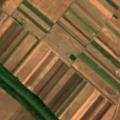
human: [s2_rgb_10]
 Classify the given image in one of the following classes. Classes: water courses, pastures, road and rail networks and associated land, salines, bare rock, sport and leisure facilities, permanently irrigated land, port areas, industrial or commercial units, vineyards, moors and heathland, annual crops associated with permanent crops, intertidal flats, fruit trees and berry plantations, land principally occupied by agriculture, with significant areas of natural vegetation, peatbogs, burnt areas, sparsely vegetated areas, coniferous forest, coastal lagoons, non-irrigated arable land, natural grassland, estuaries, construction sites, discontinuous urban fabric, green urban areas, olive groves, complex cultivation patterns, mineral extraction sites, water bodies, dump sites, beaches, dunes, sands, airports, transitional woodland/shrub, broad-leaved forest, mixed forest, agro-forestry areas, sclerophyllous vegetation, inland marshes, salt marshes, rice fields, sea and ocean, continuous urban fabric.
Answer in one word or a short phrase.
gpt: non-irrigated arable land, water courses